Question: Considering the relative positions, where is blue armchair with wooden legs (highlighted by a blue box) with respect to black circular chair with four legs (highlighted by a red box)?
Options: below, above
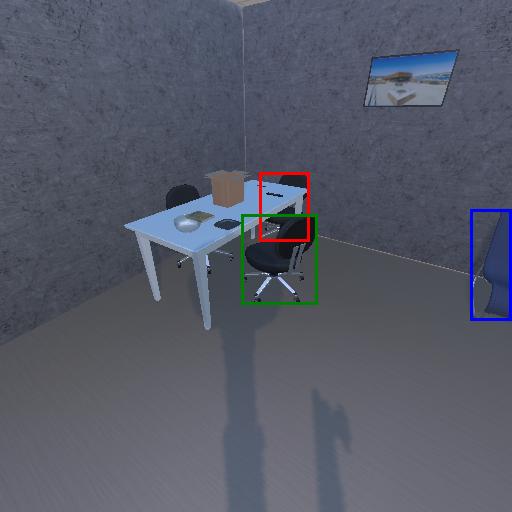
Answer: below